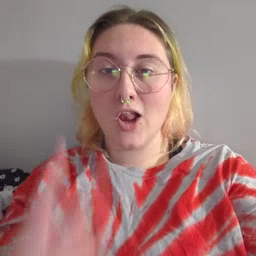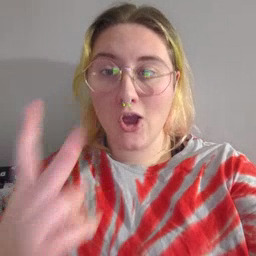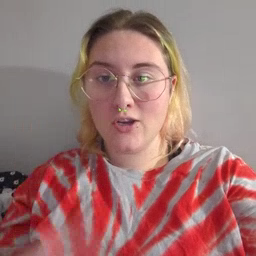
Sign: look